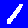
Digit: 1